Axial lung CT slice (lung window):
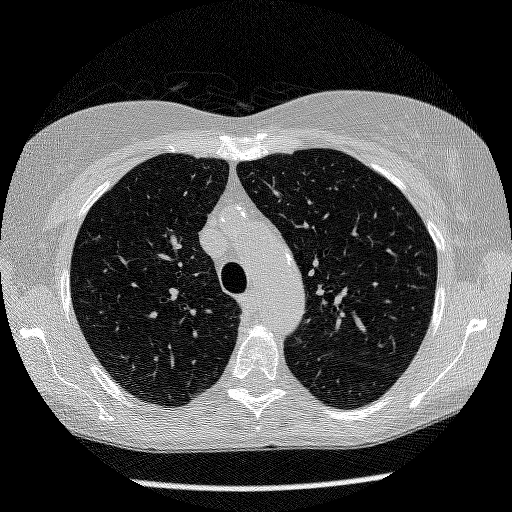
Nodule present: no